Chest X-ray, PA view. Patient: 64 years old, sex M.
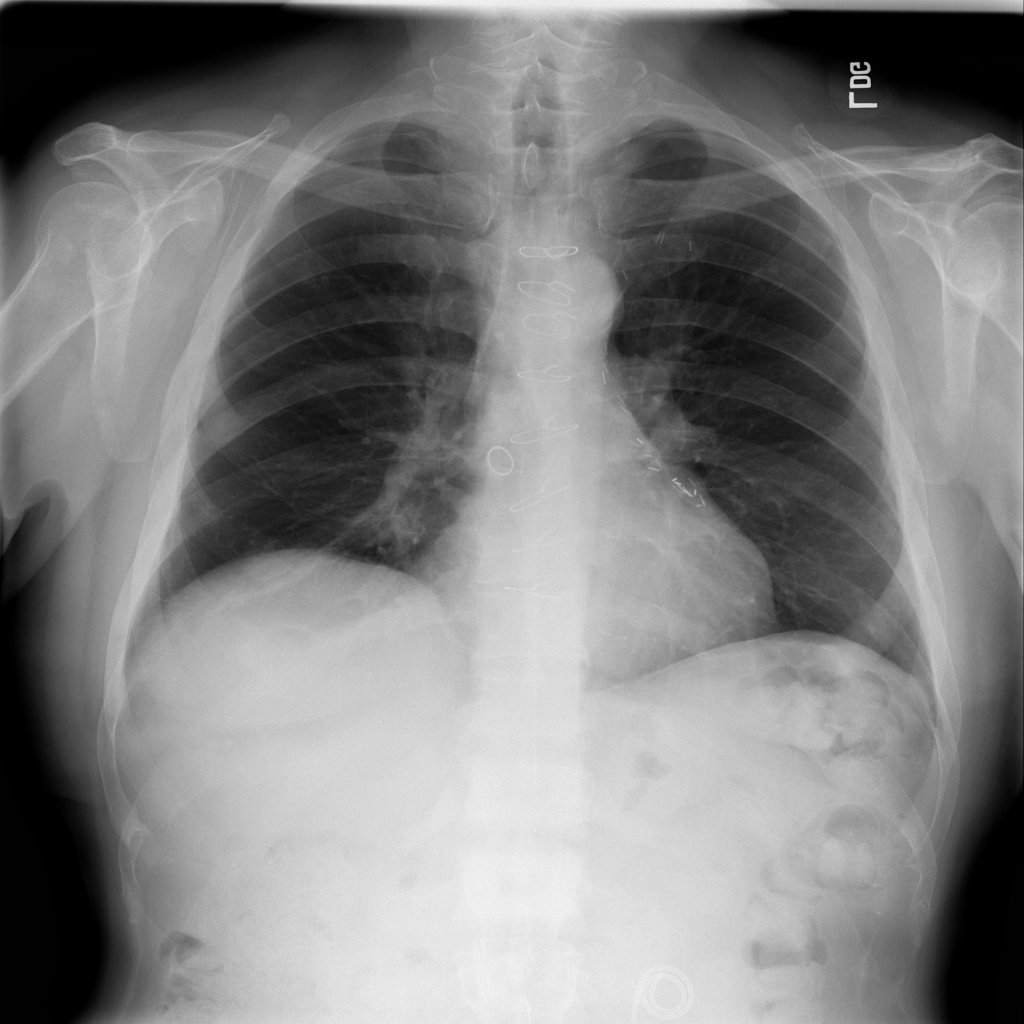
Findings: No Finding